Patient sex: M
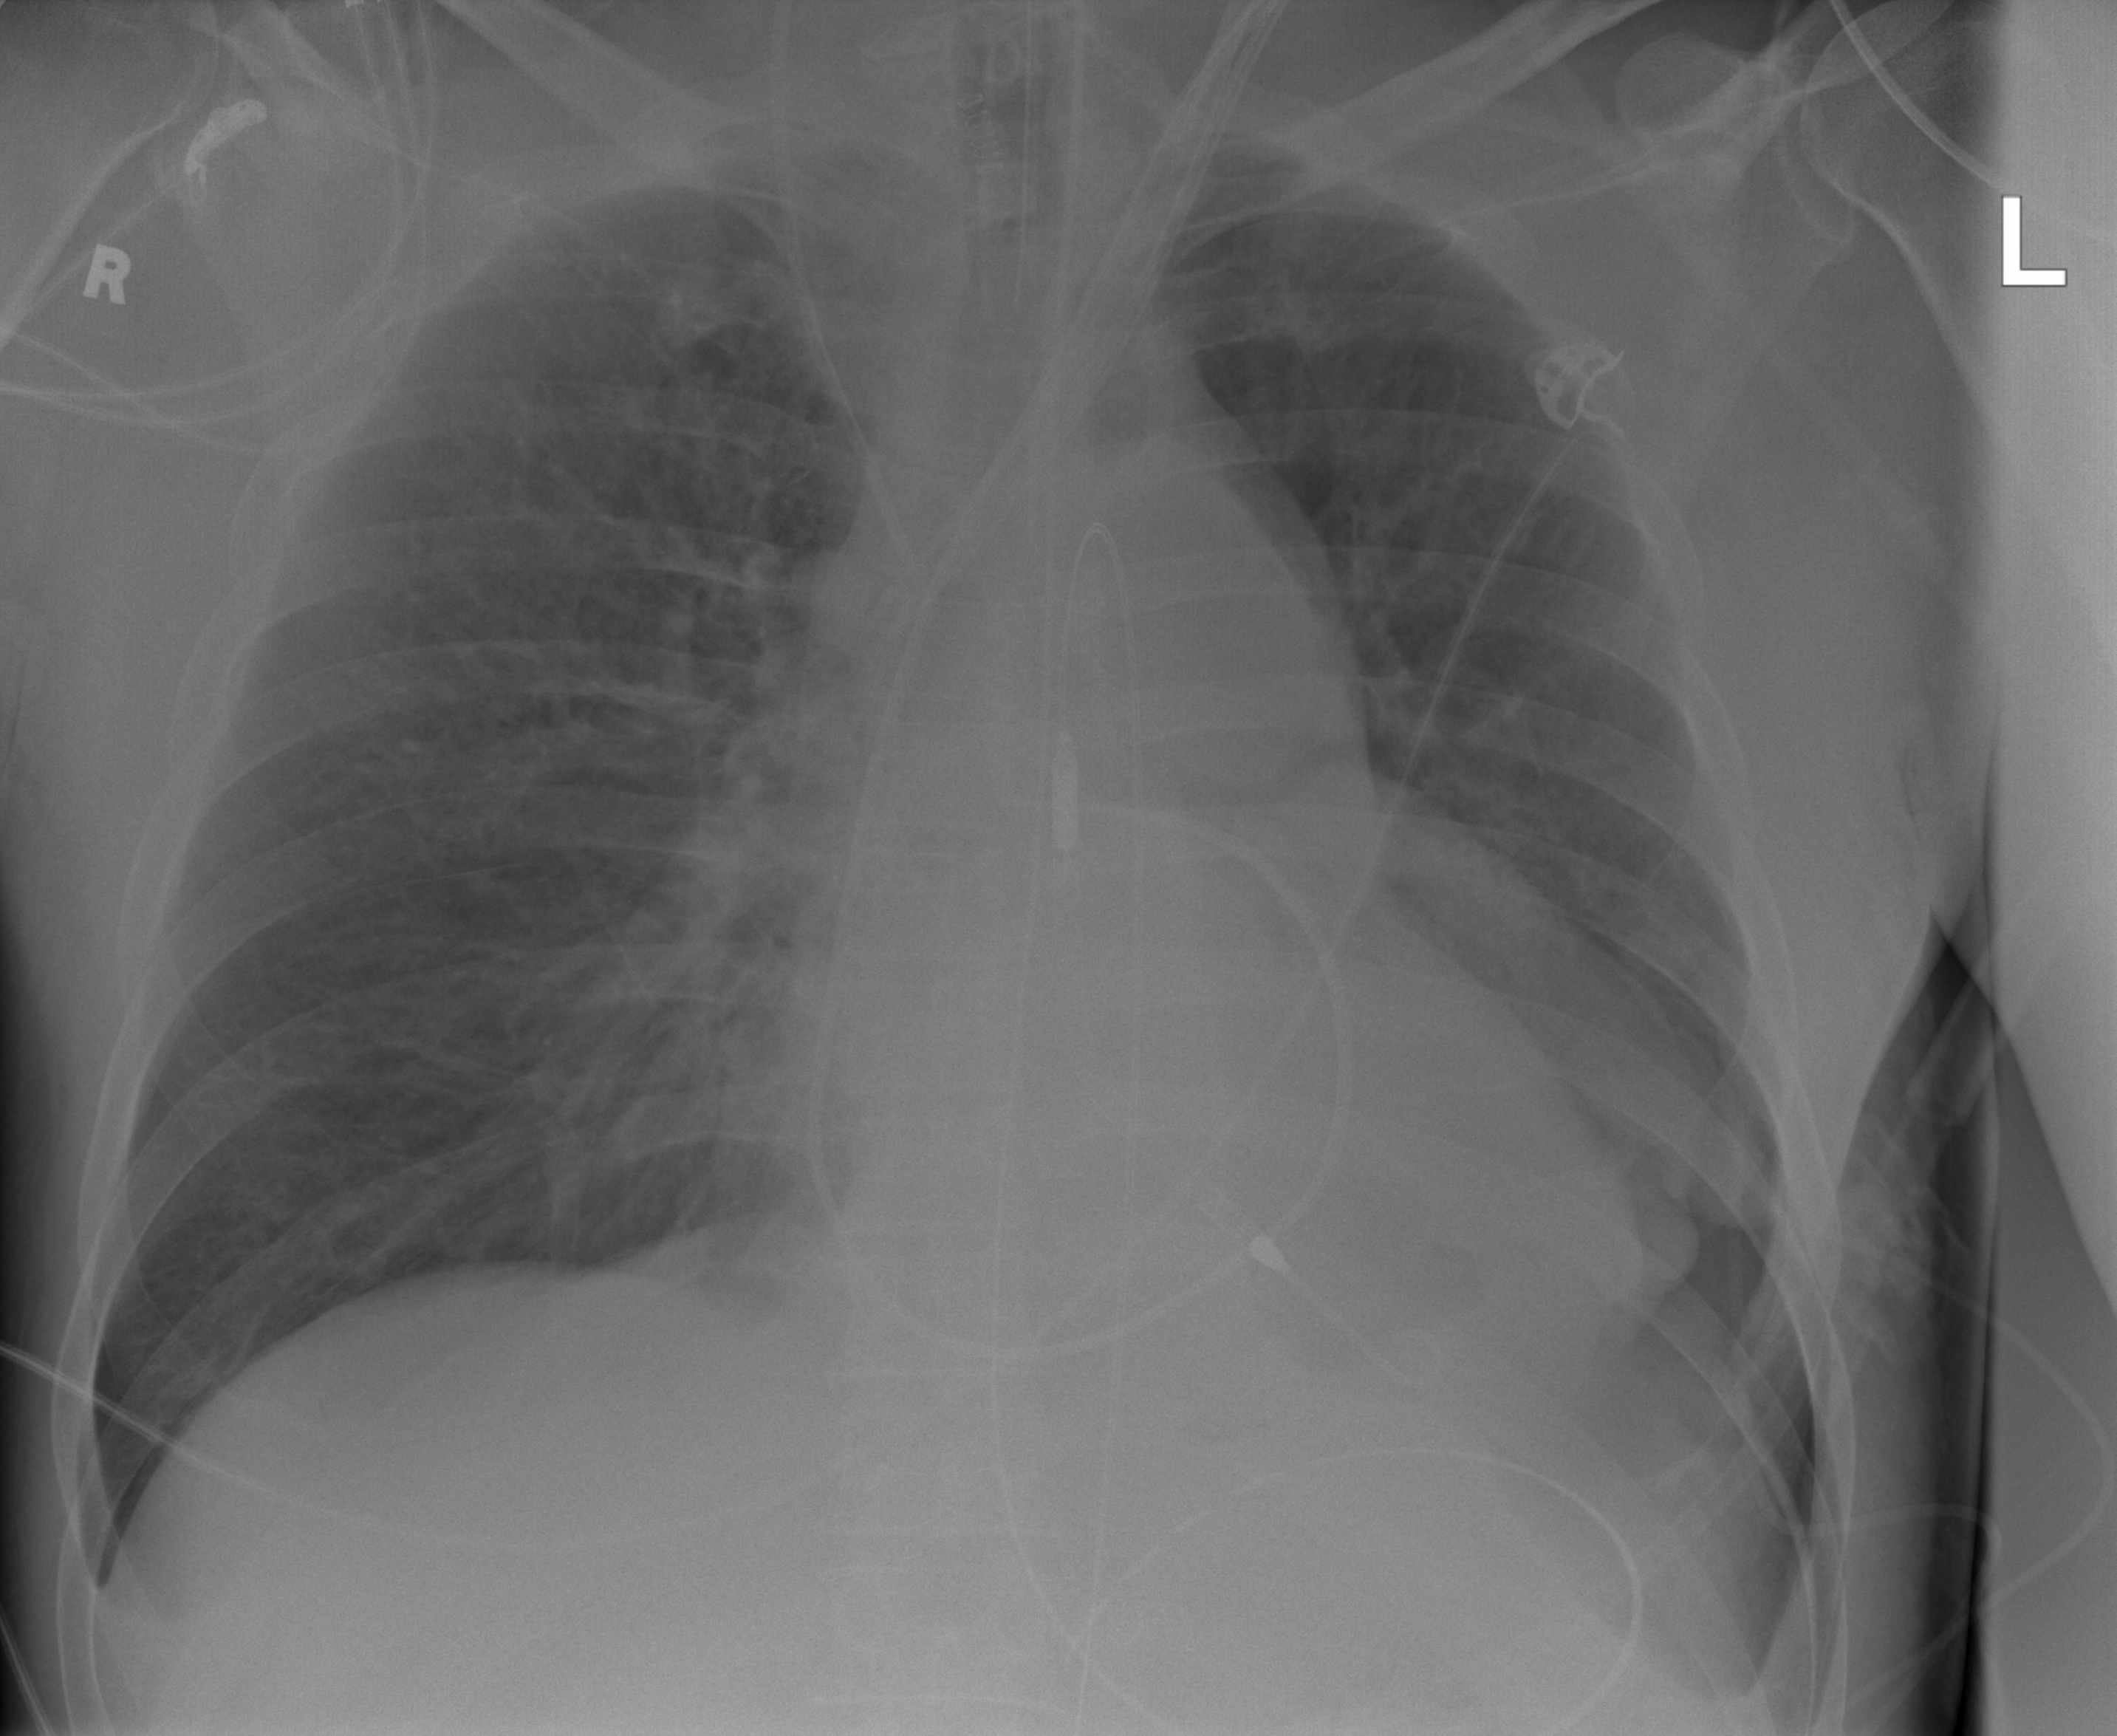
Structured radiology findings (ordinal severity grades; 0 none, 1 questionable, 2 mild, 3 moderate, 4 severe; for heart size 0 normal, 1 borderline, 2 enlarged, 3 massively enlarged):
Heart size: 2
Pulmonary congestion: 2
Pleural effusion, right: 0
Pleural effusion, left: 1
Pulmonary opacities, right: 1
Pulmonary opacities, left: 1
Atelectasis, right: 0
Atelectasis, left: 3